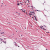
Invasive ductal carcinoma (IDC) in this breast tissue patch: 0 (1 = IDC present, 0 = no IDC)